Question: I have created a spinner which looks like

My layout file is:
'''
<RelativeLayout
android:layout_width="fill_parent"
android:layout_height="wrap_content"
android:background="@drawable/round_corners"
android:padding="7dip" >
<Spinner
android:id="@+id/select_city"
android:layout_width="wrap_content"
android:layout_height="wrap_content"
android:layout_alignParentRight="true"
android:prompt="@string/selectCity" />
<TextView
android:id="@+id/textView3"
android:layout_width="wrap_content"
android:layout_height="wrap_content"
android:layout_alignParentLeft="true"
android:layout_centerVertical="true"
android:layout_marginLeft="14dp"
android:text="@string/City"
android:textColor="@color/dark_grey"
android:textSize="18dp" />
</RelativeLayout>
'''
What I want is to make the background of the spinner transparent but still show the downward arrow. Is there any way that I can do this?
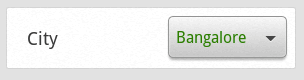
Answer: Create xml file and place it in drawable folder.
'''
<?xml version="1.0" encoding="utf-8"?>
<selector xmlns:android="http://schemas.android.com/apk/res/android">
<item android:state_pressed="true"
android:drawable="@drawable/slim_spinner_pressed" />
<item android:drawable="@drawable/slim_spinner_normal" />
</selector>
'''
.
'''
<Spinner ..... android:background="@drawable/selector_slim_spinner" ..... />
'''
For more Information Check this <URL>